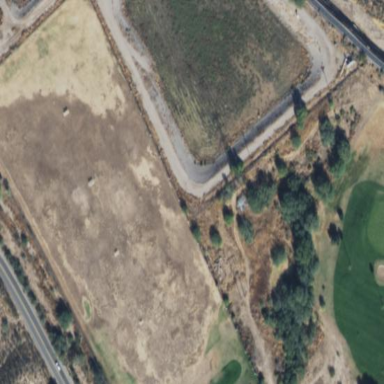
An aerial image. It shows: Driving range for golf on grass.